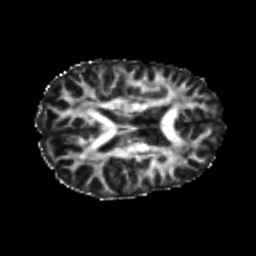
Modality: FA
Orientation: axial
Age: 22
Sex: female
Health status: healthy
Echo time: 0.074 s